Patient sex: F
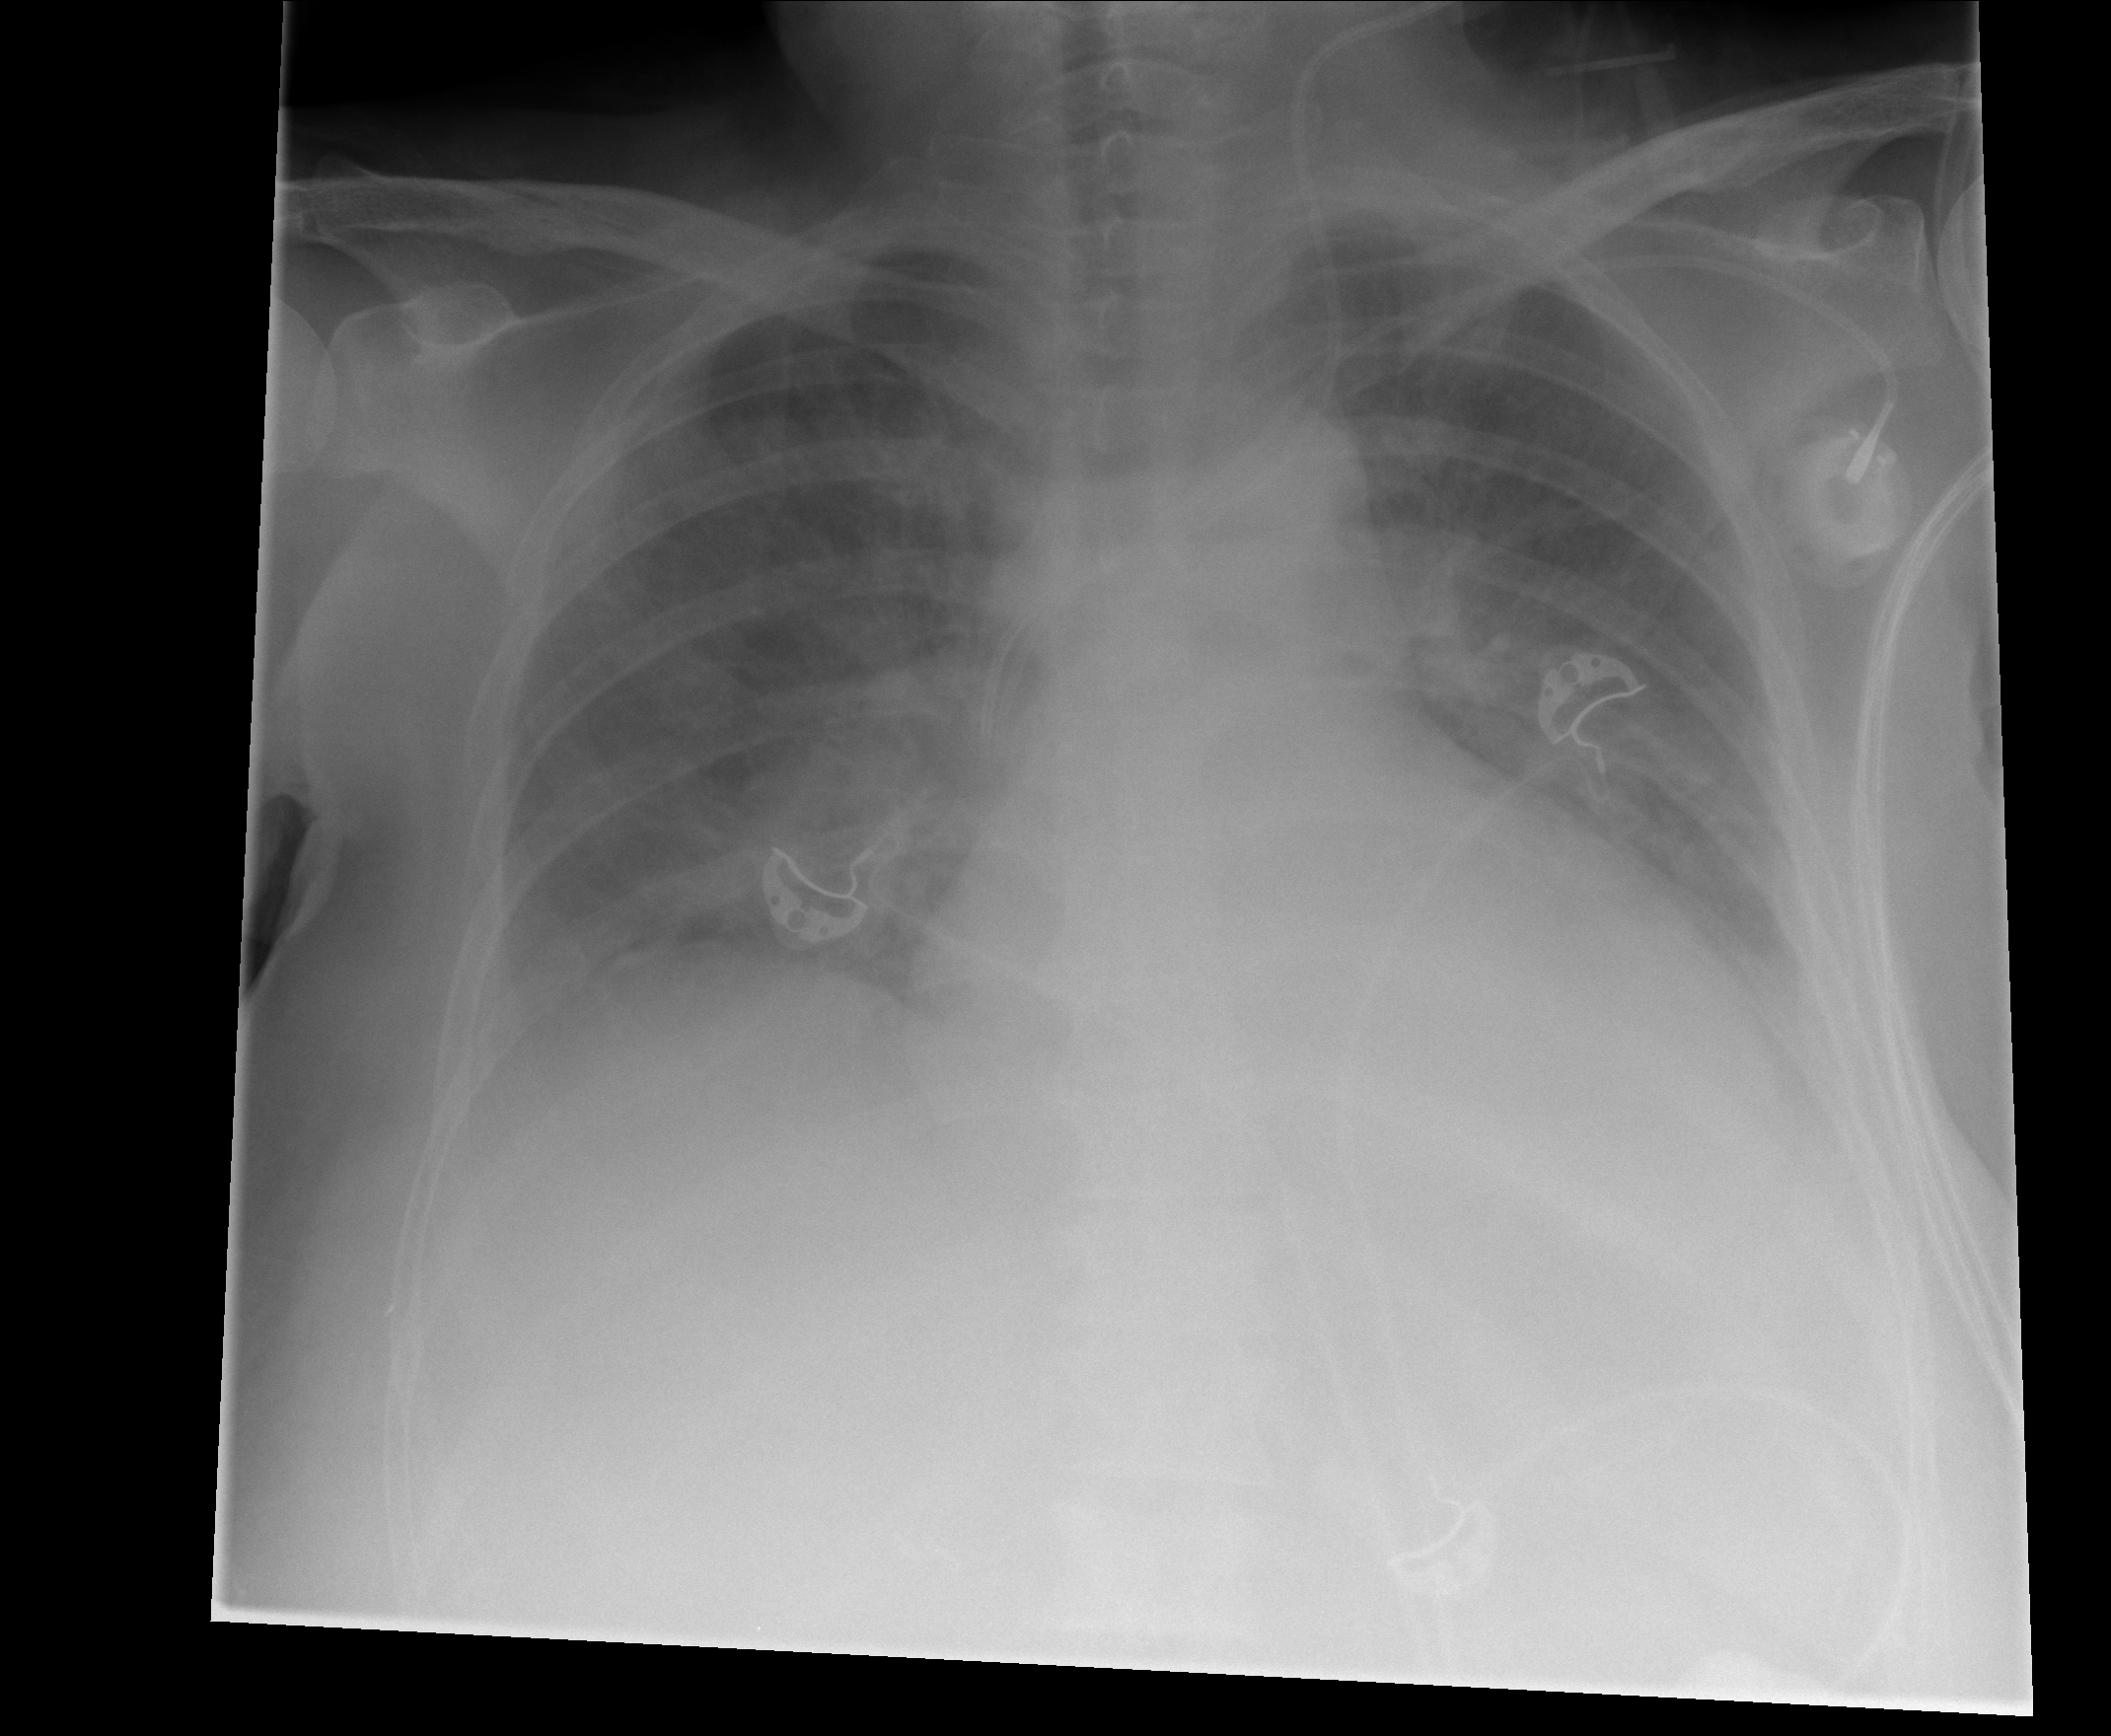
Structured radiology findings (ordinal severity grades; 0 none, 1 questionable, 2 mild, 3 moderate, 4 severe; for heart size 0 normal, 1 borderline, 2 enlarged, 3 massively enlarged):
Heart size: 2
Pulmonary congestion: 3
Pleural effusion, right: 2
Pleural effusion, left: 2
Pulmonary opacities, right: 0
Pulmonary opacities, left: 0
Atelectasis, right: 2
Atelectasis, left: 2